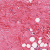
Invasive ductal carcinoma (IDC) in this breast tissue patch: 0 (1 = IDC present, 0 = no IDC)